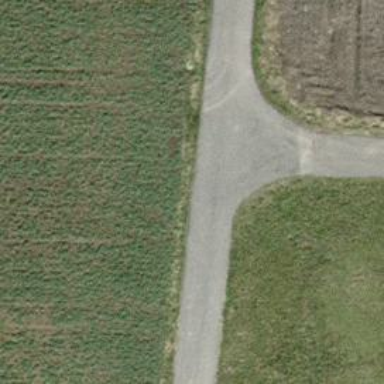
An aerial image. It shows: Gravel track with grade2 quality.